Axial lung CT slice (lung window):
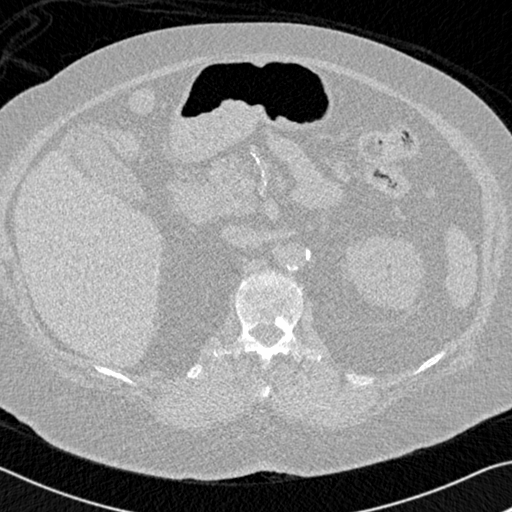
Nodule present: no